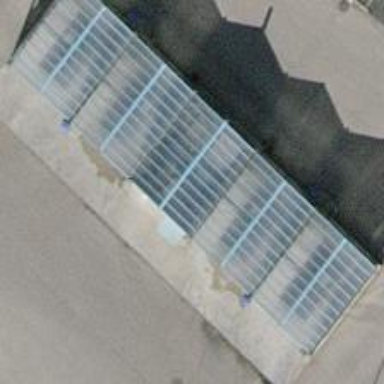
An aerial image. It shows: Building housing car wash facility.